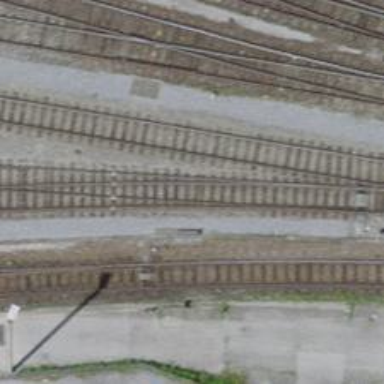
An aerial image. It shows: Railway yard with one track.